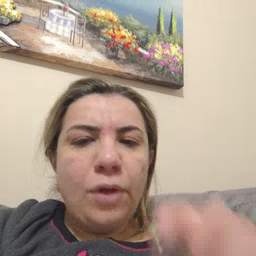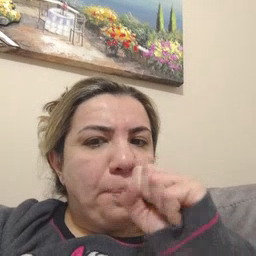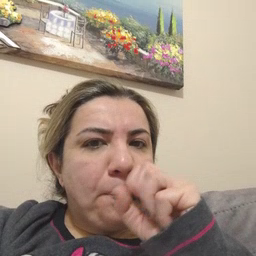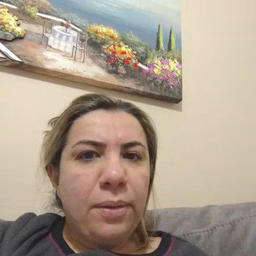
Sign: orange